Field crop: maize
Growth stage: 2
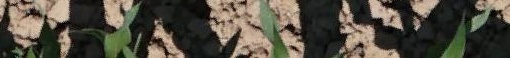
Species: maize